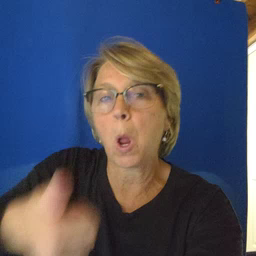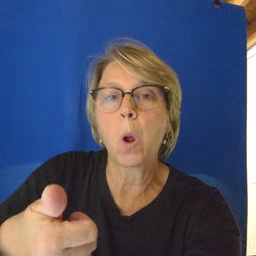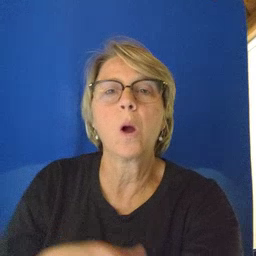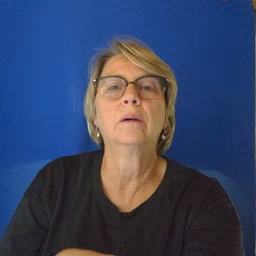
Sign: tomorrow